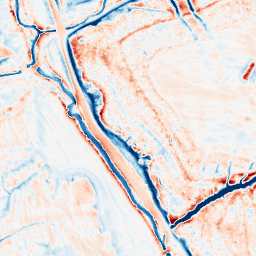
Category: edge_preserving
Decomposition family: anisotropic_diffusion
Decomposition parameters: iterations: 50
kappa: 10
gamma: 0.15
Upsampling method: lanczos
Upsampling parameters: scale: 4
Upsampling scale: 4